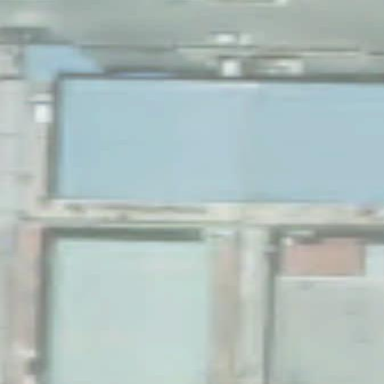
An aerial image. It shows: Industrial building.